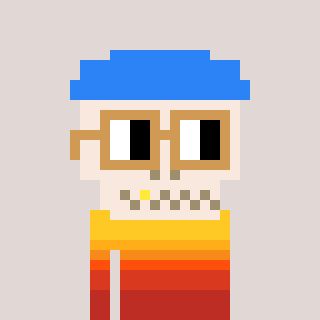
a pixel art character with square brown glasses, a skeleton-hat-shaped head and a grayscale-colored body on a warm background